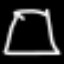
Label: square